The image shows the envelope spectrum of a rolling-element bearing's vibration signal, with the characteristic fault frequencies (BPFO outer race, BPFI inner race, BSF ball, FTF cage) marked as reference lines. Classify the bearing condition as one of: normal, inner_race, outer_race, ball.
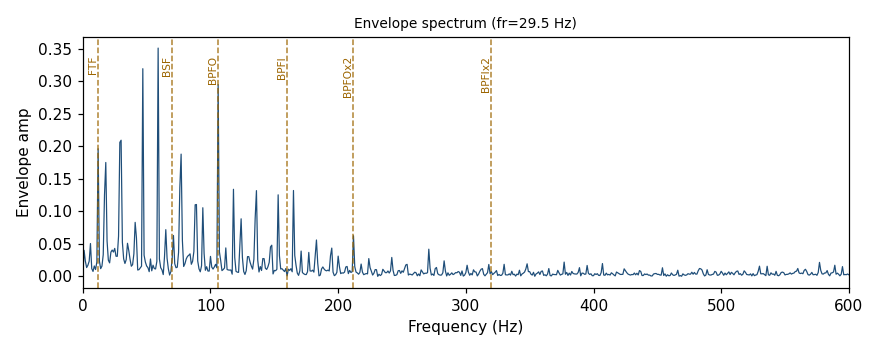
Answer: outer_race